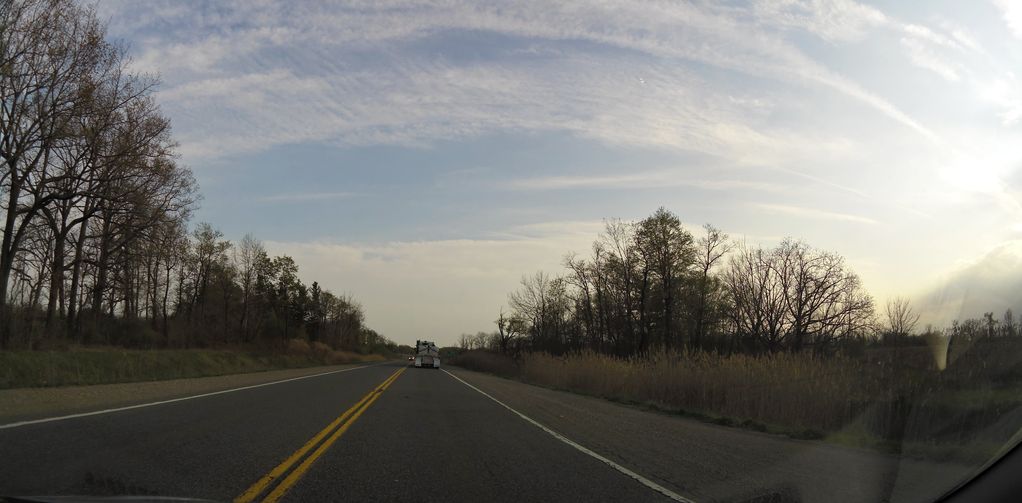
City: hamilton